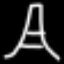
Label: The Eiffel Tower